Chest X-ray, PA view. Patient: 35 years old, sex F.
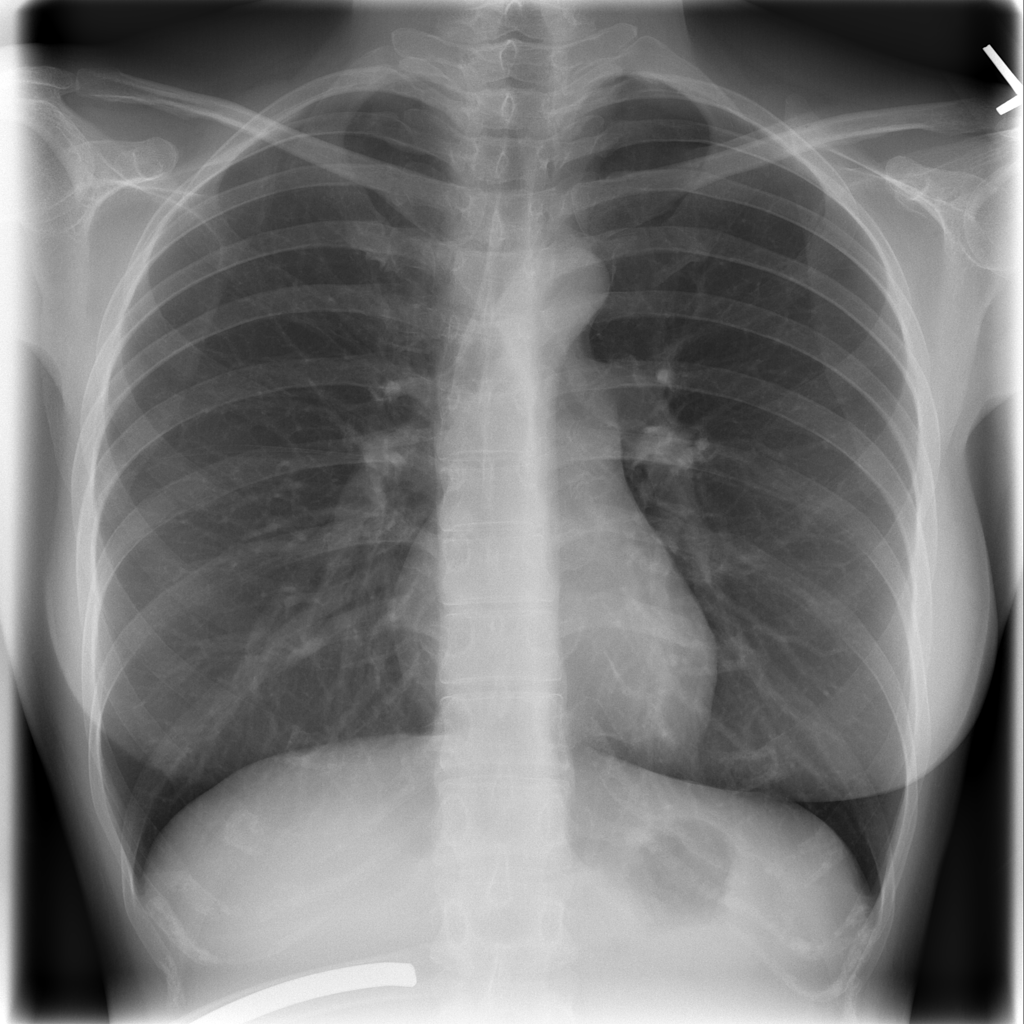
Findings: No Finding